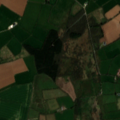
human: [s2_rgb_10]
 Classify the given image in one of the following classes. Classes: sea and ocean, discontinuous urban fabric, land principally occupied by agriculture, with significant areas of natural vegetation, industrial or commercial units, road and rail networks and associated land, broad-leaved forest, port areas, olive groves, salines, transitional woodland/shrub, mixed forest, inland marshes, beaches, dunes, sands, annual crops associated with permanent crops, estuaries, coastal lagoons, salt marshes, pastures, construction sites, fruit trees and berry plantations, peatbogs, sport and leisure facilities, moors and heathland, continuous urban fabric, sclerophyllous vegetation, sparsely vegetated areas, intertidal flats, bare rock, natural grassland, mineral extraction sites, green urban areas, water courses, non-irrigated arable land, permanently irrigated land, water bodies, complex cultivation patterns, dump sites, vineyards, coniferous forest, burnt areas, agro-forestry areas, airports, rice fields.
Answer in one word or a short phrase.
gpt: non-irrigated arable land, pastures, complex cultivation patterns, moors and heathland